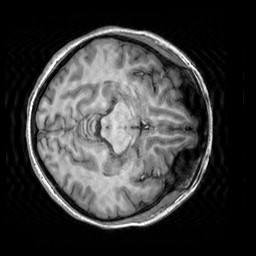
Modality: T1w
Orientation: axial
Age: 20
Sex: female
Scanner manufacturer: siemens
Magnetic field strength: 3 T
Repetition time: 2.3 s
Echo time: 0.00303 s